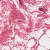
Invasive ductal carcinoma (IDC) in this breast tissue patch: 0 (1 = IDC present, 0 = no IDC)